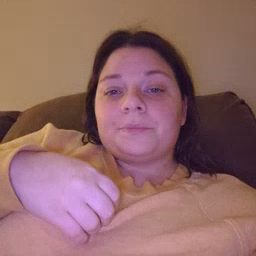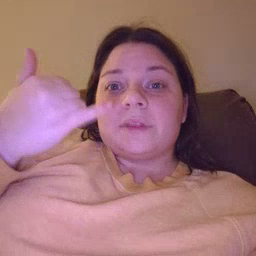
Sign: now